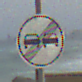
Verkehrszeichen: EndeUeberholverbot
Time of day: MorningAfternoon
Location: Outdoor (Suburban)
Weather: PartlyCloudy
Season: NotSpecified
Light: Natural